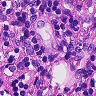
Metastatic tissue present: no